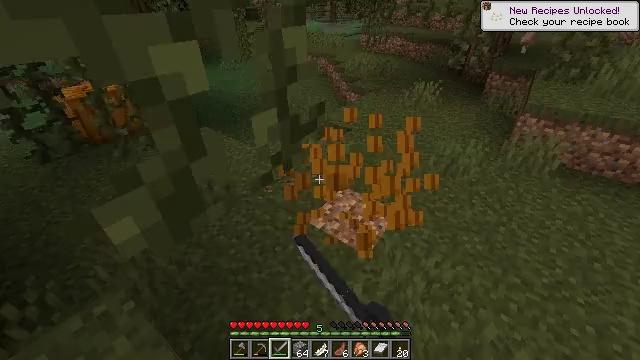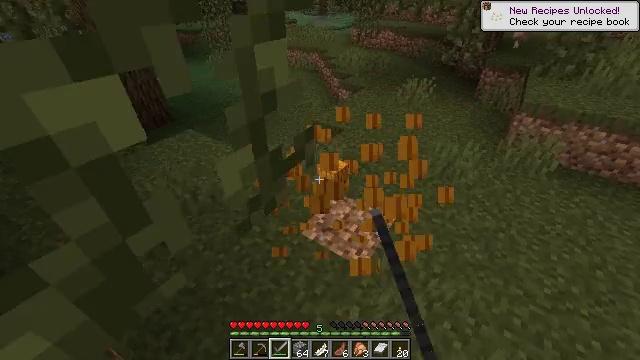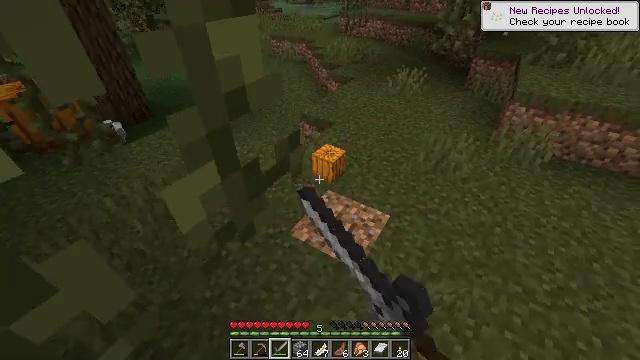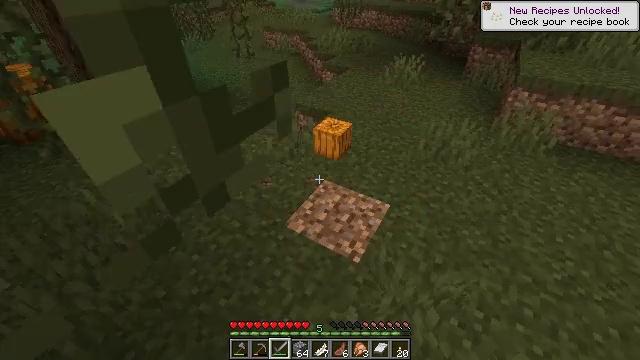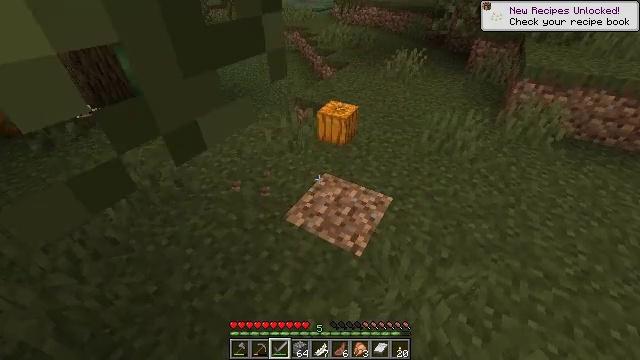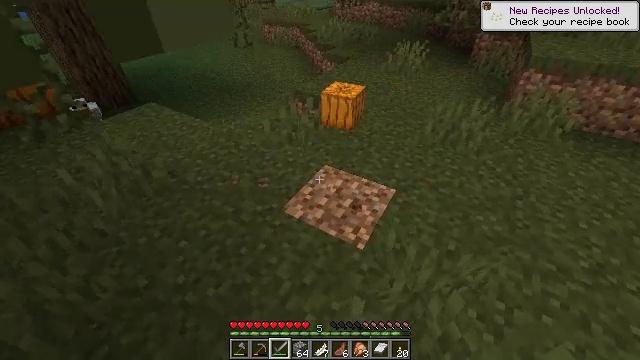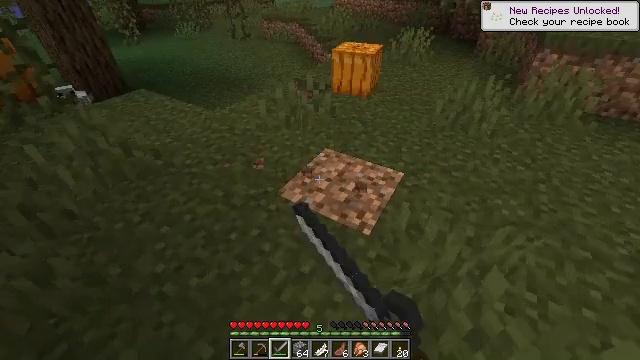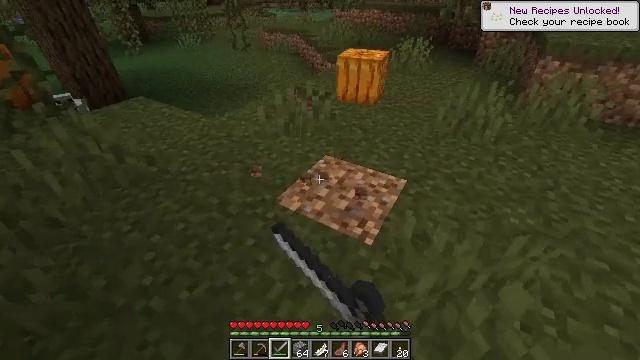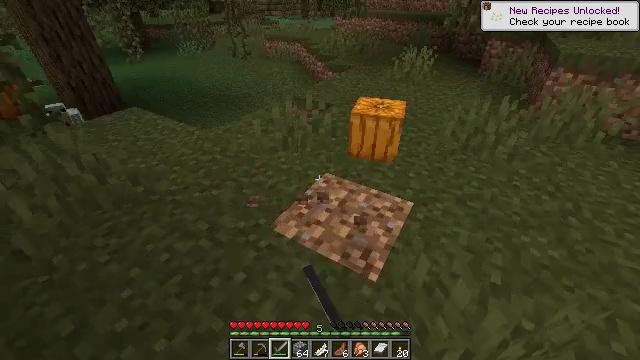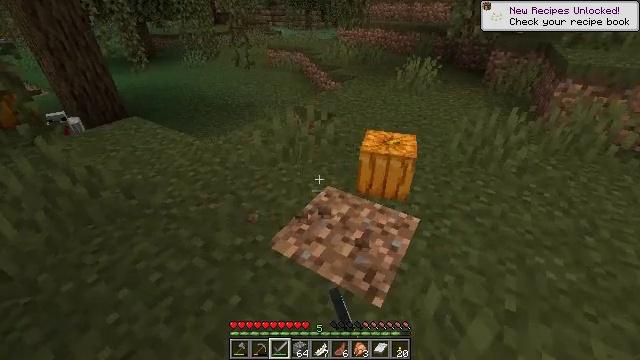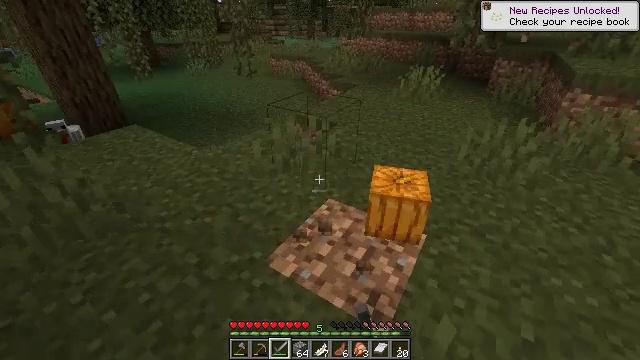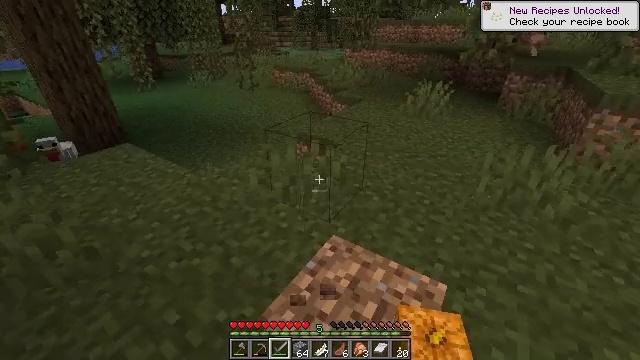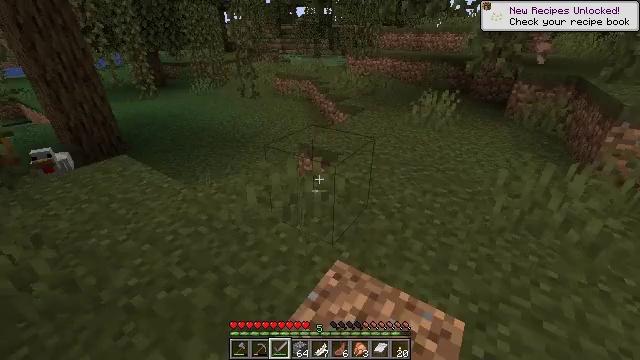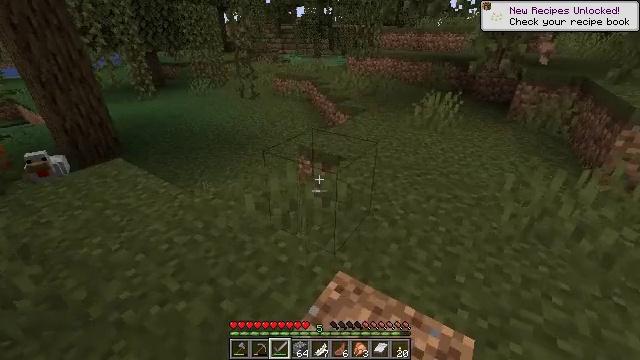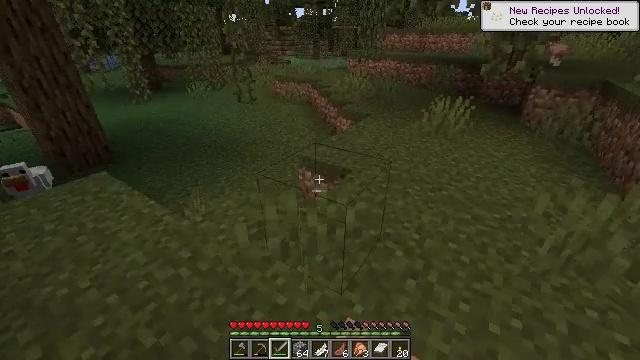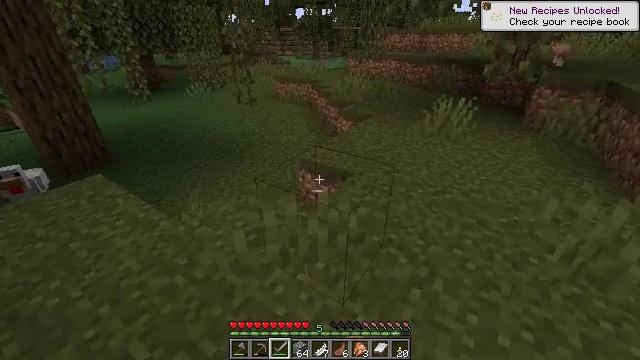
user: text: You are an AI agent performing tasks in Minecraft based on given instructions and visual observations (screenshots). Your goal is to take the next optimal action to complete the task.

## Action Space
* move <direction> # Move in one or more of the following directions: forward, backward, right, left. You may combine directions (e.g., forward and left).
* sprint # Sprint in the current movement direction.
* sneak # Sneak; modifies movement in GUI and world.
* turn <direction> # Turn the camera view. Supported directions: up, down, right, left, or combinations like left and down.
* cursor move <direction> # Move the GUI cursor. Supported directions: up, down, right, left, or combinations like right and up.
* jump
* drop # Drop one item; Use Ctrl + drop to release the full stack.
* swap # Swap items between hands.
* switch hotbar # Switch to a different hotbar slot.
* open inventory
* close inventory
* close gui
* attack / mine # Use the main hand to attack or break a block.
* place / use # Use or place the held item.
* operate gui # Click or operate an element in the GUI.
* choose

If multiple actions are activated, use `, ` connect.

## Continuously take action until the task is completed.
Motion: motion action
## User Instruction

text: Remove and gather vines.
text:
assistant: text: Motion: move forward, turn right and down, attack / mine
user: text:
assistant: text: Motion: turn right and down, attack / mine
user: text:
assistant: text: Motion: turn right, attack / mine
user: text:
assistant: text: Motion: attack / mine
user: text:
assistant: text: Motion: attack / mine
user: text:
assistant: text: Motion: move forward, attack / mine
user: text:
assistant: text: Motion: move forward, turn up, attack / mine
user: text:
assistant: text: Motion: move forward, turn up
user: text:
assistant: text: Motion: move forward, turn up
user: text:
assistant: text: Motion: move forward, turn up
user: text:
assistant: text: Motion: move forward, turn up
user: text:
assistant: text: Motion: move forward, turn up
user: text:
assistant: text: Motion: move forward
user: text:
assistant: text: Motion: move forward
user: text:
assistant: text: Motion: move forward
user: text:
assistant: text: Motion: move forward, turn left
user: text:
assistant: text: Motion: move forward and move left, turn left
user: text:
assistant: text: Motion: move forward and move left, turn left
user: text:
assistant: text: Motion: move forward and move left, turn left and up
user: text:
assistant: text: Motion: move forward and move left, turn left and up
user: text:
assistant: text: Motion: move forward and move left, turn left
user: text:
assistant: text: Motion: move forward and move left
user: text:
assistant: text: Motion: move forward and move left
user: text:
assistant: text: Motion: move forward and move left
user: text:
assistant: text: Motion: move forward, turn right
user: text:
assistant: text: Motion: move forward, turn right
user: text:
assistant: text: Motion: move forward
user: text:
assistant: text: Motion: move forward
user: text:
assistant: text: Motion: move forward, turn right
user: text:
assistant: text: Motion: move forward, turn right